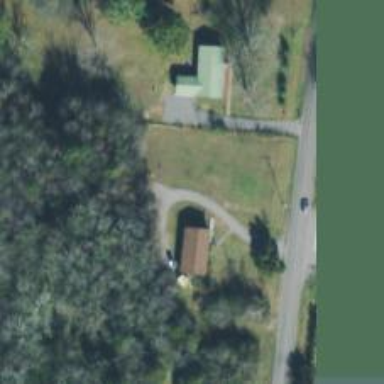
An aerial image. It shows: Driveway leading to service road.